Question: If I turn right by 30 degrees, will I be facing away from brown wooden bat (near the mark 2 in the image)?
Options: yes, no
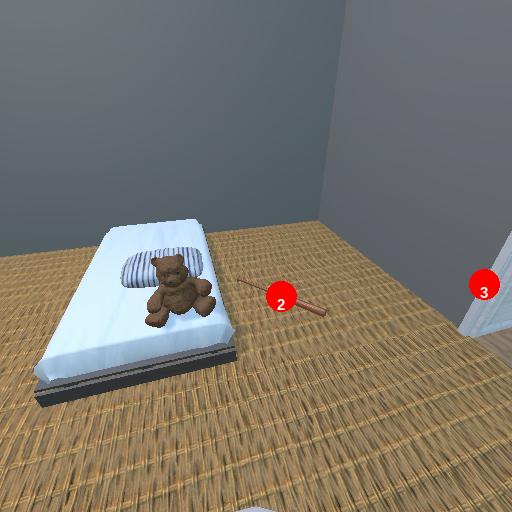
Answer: yes